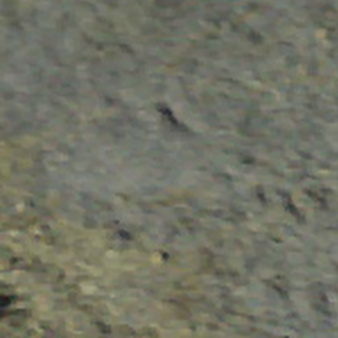
Label: other